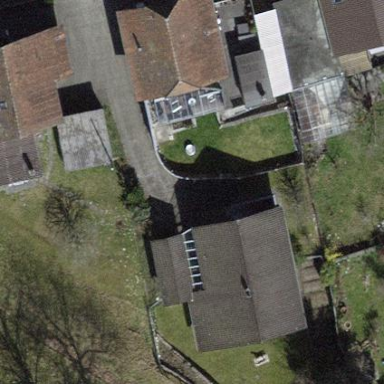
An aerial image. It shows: Building with tile roof.